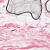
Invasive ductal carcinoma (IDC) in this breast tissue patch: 0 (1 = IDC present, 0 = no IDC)